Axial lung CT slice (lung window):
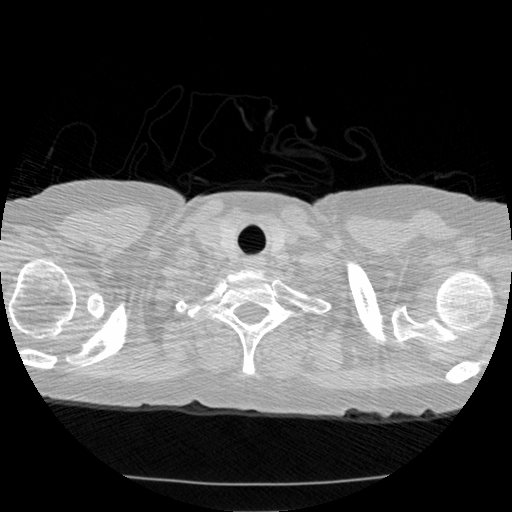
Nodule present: no